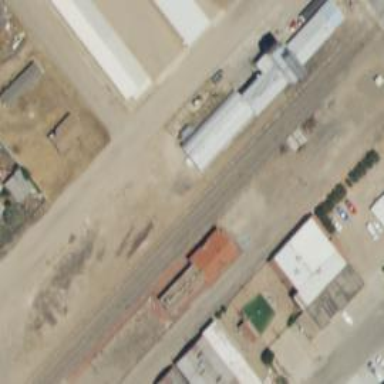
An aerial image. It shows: Railway siding with rails.